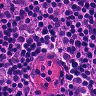
Metastatic tissue present: no